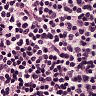
Metastatic tissue present: no